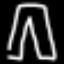
Label: pants